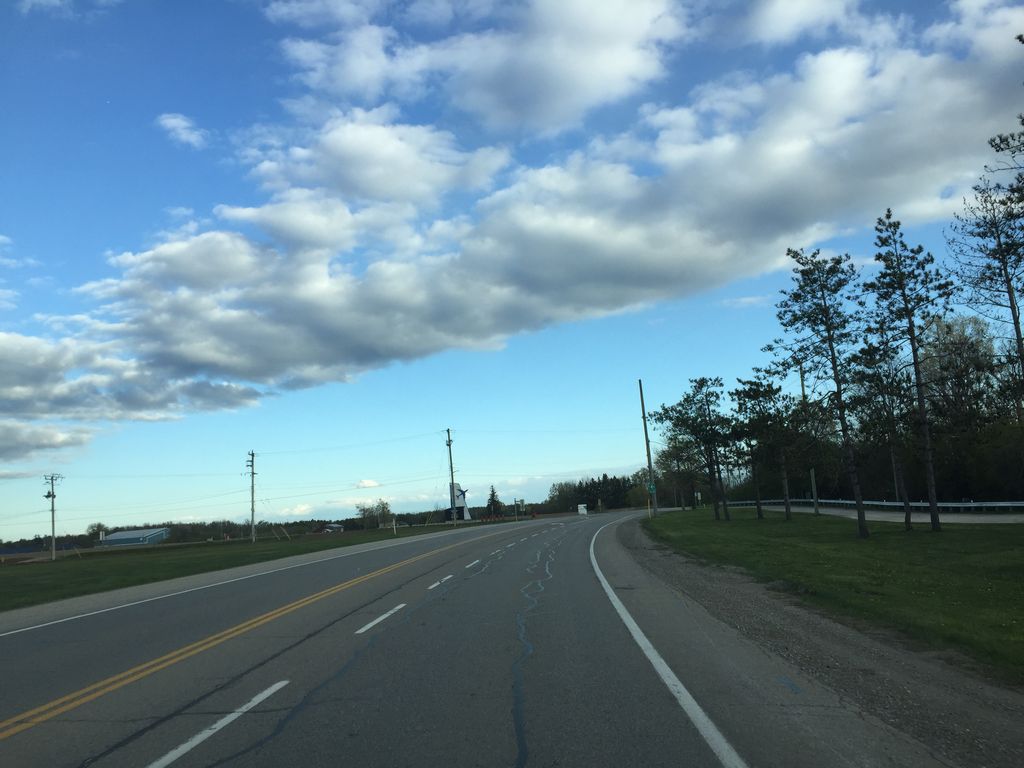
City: kitchener-waterloo